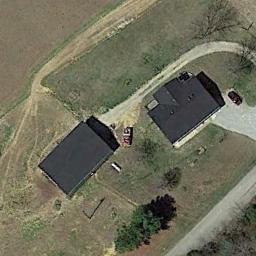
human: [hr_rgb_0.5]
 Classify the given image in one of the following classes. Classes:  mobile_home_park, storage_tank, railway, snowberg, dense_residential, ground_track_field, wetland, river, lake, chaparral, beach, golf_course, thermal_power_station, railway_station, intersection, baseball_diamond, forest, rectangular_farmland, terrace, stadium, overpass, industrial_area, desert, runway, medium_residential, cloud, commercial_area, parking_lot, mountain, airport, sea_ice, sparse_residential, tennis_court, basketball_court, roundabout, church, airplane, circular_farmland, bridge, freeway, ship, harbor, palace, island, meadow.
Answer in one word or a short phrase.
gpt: sparse_residential